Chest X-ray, AP view. Patient: 17 years old, sex M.
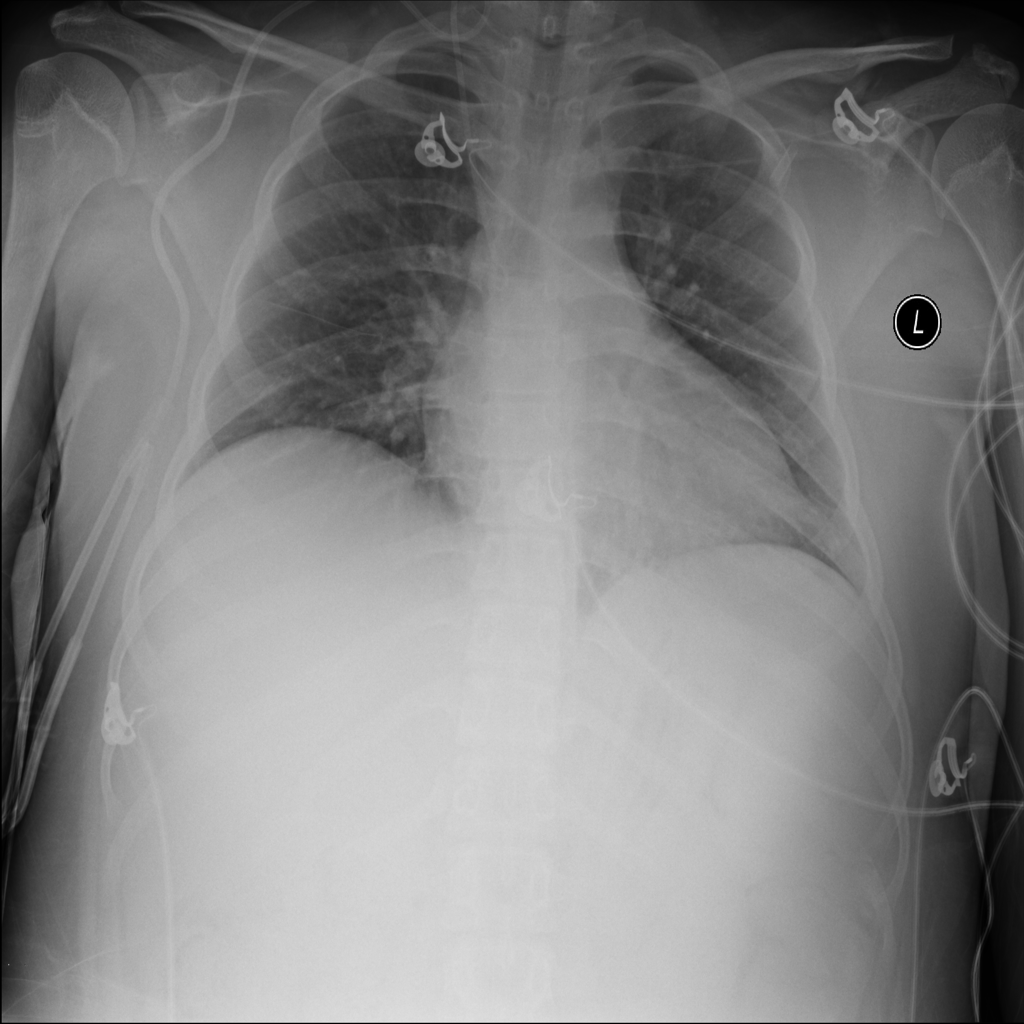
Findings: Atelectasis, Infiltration